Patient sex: M
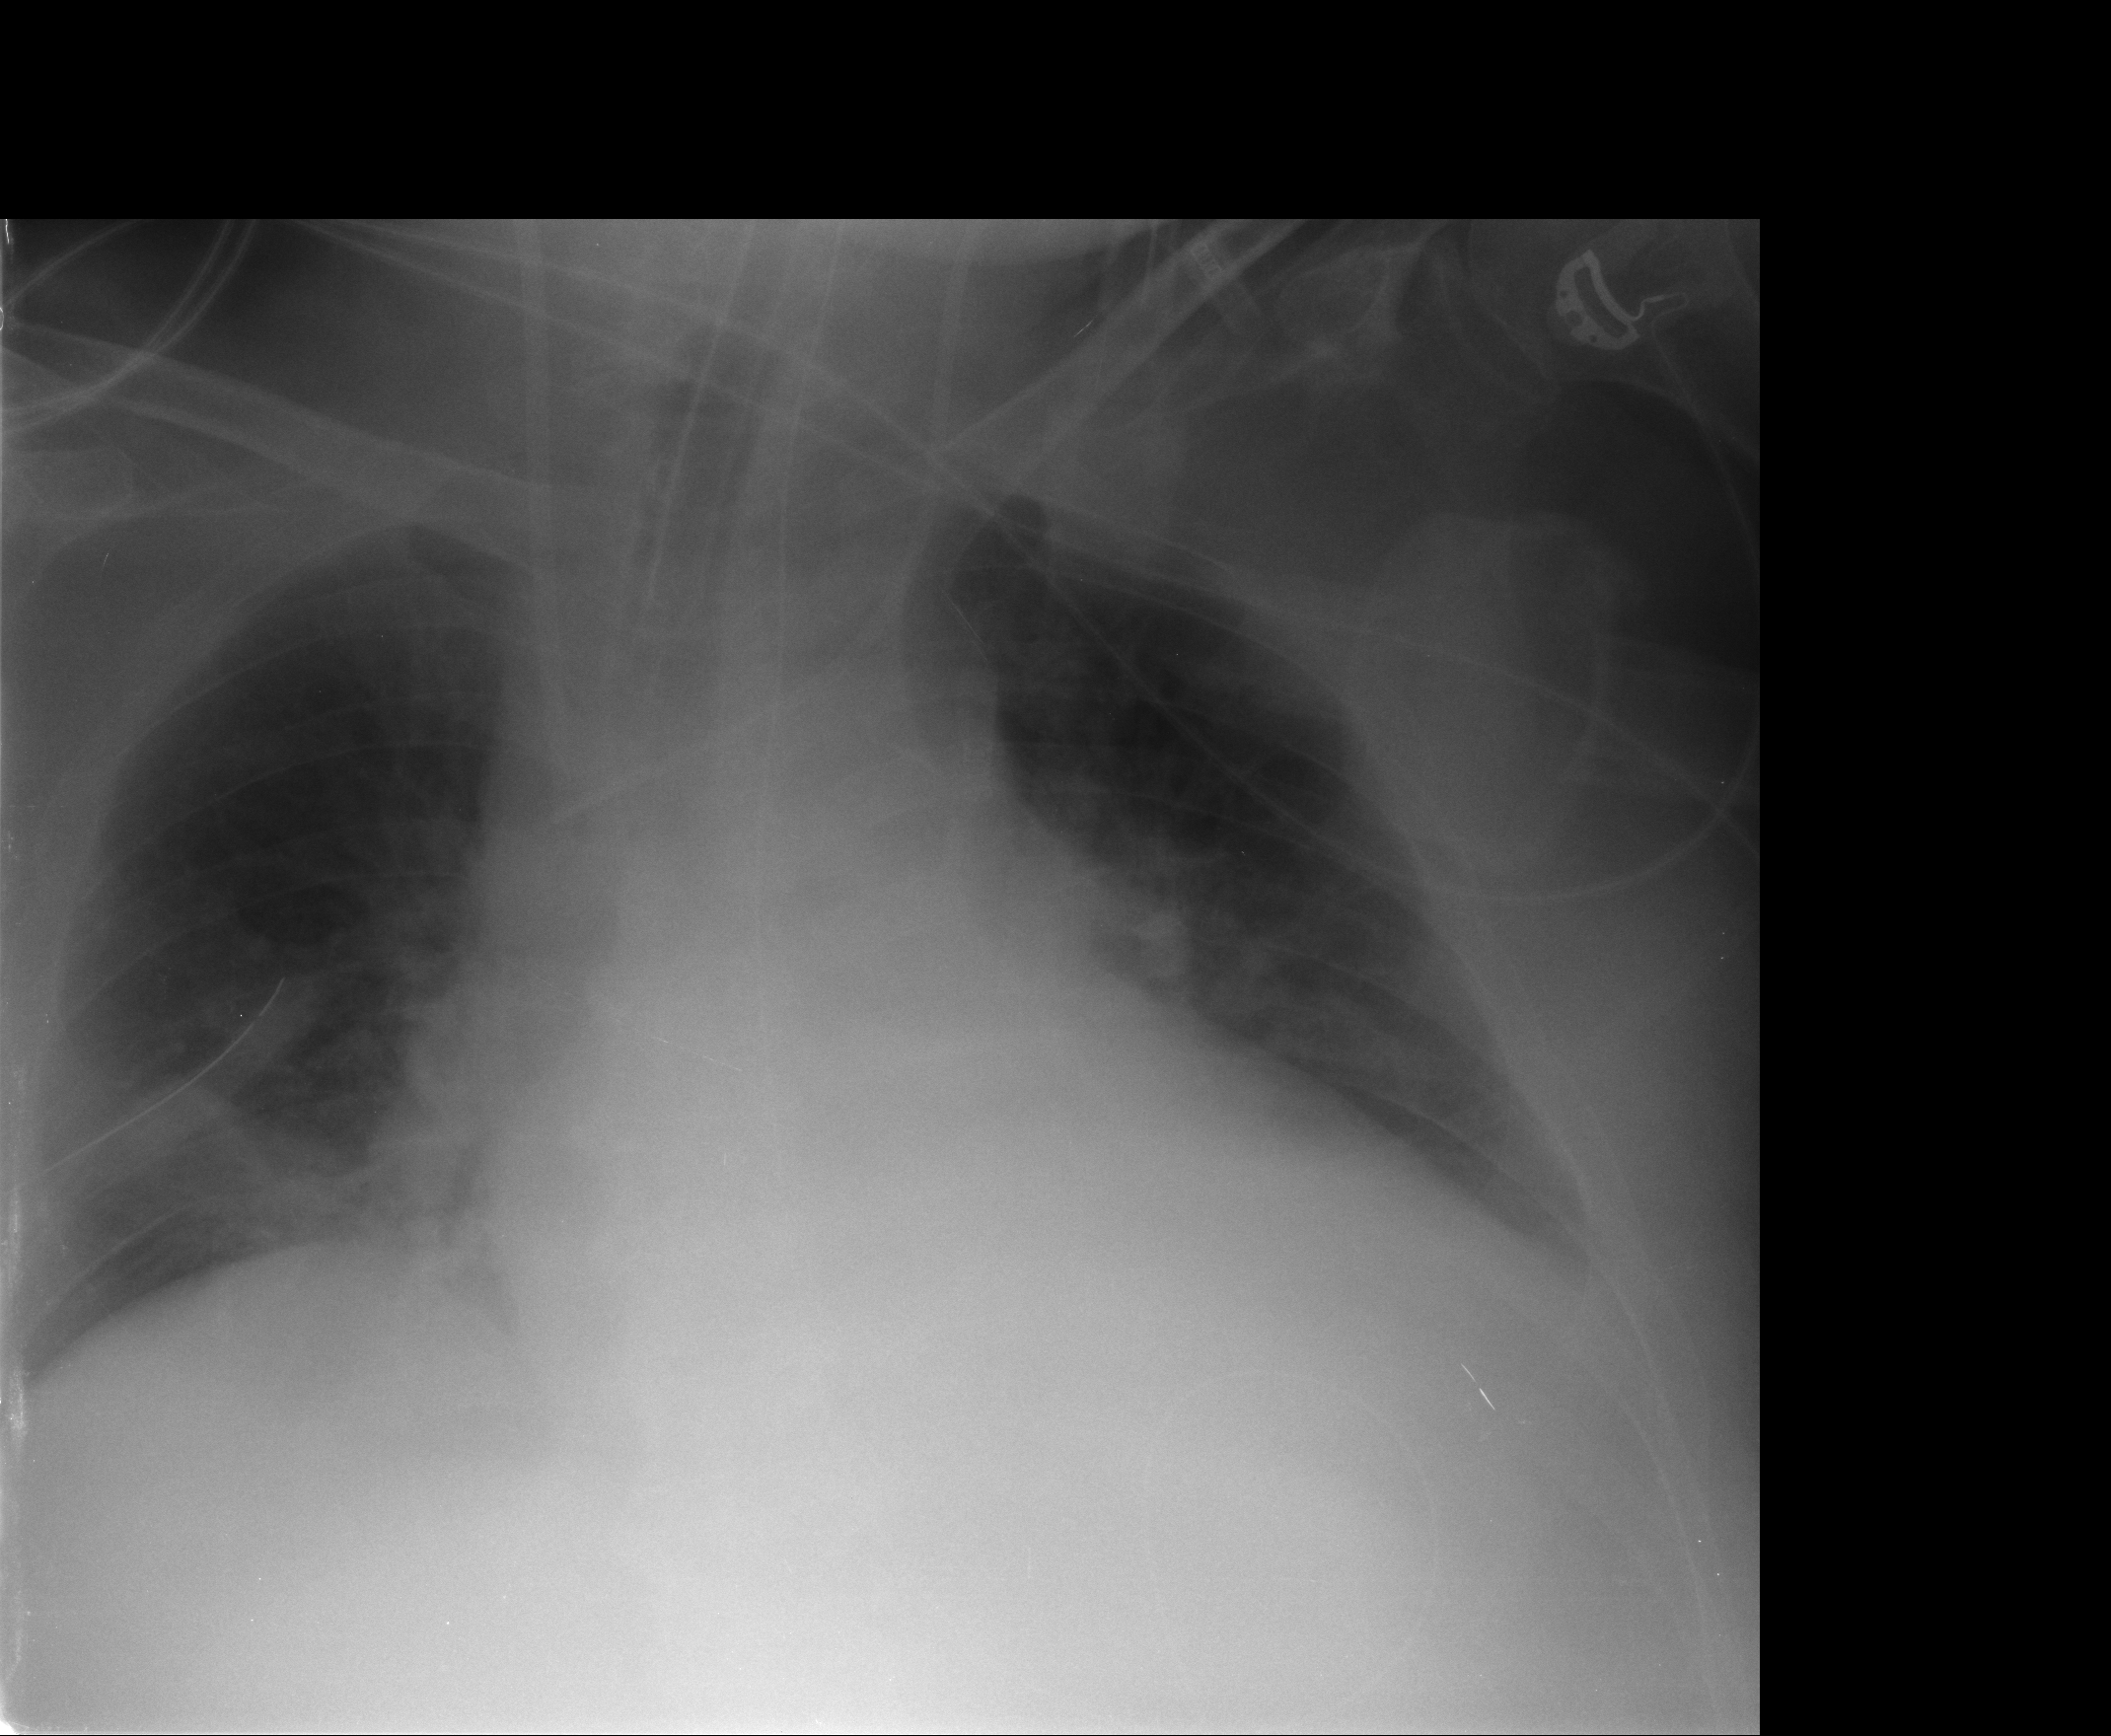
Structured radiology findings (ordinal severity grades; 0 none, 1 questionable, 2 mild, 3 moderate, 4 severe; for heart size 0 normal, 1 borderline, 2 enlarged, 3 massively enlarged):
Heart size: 2
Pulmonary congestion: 1
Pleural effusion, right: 1
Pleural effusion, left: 2
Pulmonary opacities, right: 0
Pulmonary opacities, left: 0
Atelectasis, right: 3
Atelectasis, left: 2